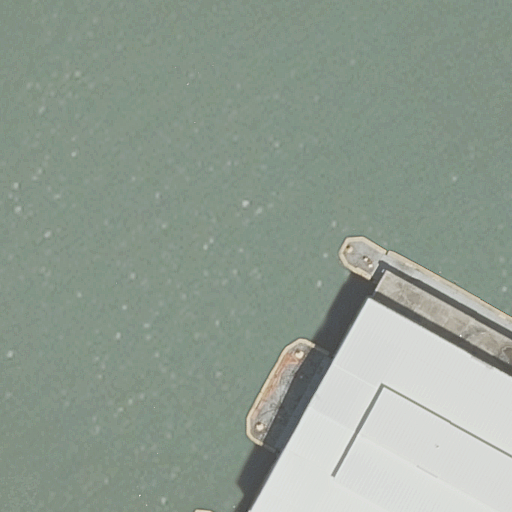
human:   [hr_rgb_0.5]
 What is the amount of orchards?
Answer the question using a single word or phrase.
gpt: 0

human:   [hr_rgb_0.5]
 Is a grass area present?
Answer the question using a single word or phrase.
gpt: no

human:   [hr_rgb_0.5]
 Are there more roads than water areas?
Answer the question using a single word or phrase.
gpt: no

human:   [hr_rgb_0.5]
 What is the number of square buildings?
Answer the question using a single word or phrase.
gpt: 0

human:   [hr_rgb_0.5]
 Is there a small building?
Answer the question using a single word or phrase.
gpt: no

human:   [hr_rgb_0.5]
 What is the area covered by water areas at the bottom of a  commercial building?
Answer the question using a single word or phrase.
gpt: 0m2

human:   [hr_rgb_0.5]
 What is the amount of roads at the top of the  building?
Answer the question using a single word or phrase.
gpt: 0

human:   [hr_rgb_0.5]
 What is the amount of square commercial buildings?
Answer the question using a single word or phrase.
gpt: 0

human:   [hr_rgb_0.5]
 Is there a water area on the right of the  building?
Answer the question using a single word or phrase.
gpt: no

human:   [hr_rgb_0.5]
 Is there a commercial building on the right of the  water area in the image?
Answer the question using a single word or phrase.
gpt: no

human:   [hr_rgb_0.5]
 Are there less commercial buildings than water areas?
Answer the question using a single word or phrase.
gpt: yes

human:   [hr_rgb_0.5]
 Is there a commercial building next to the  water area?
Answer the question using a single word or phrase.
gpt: no

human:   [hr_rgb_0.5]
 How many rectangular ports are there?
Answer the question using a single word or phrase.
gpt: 0

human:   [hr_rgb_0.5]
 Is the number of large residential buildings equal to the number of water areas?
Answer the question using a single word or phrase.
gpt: yes

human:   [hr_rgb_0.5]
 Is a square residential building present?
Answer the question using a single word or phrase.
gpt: no

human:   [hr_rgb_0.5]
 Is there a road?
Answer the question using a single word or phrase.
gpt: no

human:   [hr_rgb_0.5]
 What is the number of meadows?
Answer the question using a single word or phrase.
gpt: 0

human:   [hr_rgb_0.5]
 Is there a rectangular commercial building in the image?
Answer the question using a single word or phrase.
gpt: no

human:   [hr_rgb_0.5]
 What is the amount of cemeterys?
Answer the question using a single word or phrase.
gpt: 0

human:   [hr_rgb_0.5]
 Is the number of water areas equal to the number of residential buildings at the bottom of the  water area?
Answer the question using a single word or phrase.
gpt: yes

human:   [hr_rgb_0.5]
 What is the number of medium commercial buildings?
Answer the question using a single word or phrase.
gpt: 0

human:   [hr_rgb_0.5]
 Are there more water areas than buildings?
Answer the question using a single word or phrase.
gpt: no

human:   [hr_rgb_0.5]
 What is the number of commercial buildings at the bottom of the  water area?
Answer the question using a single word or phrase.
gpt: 0

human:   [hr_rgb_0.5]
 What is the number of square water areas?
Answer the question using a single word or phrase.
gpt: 0

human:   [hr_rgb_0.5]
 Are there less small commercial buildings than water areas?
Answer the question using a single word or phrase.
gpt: yes

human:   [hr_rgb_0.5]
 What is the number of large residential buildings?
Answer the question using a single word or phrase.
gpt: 1

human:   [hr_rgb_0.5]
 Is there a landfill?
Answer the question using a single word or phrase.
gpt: no

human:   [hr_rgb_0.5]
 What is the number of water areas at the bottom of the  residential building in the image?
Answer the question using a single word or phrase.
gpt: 0

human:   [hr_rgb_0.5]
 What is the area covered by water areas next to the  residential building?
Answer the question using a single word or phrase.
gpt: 10642m2

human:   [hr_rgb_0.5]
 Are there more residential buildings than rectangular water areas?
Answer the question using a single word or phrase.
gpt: no

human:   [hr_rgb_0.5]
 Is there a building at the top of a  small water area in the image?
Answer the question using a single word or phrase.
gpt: no

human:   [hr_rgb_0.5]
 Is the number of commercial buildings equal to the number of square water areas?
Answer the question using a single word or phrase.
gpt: yes

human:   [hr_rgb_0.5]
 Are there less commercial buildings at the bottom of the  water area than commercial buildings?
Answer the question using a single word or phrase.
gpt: no

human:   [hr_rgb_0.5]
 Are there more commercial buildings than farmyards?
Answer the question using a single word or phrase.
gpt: no

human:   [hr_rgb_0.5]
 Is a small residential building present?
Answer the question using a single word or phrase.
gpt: no

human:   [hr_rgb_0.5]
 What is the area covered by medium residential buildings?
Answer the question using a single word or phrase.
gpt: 0m2